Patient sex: M
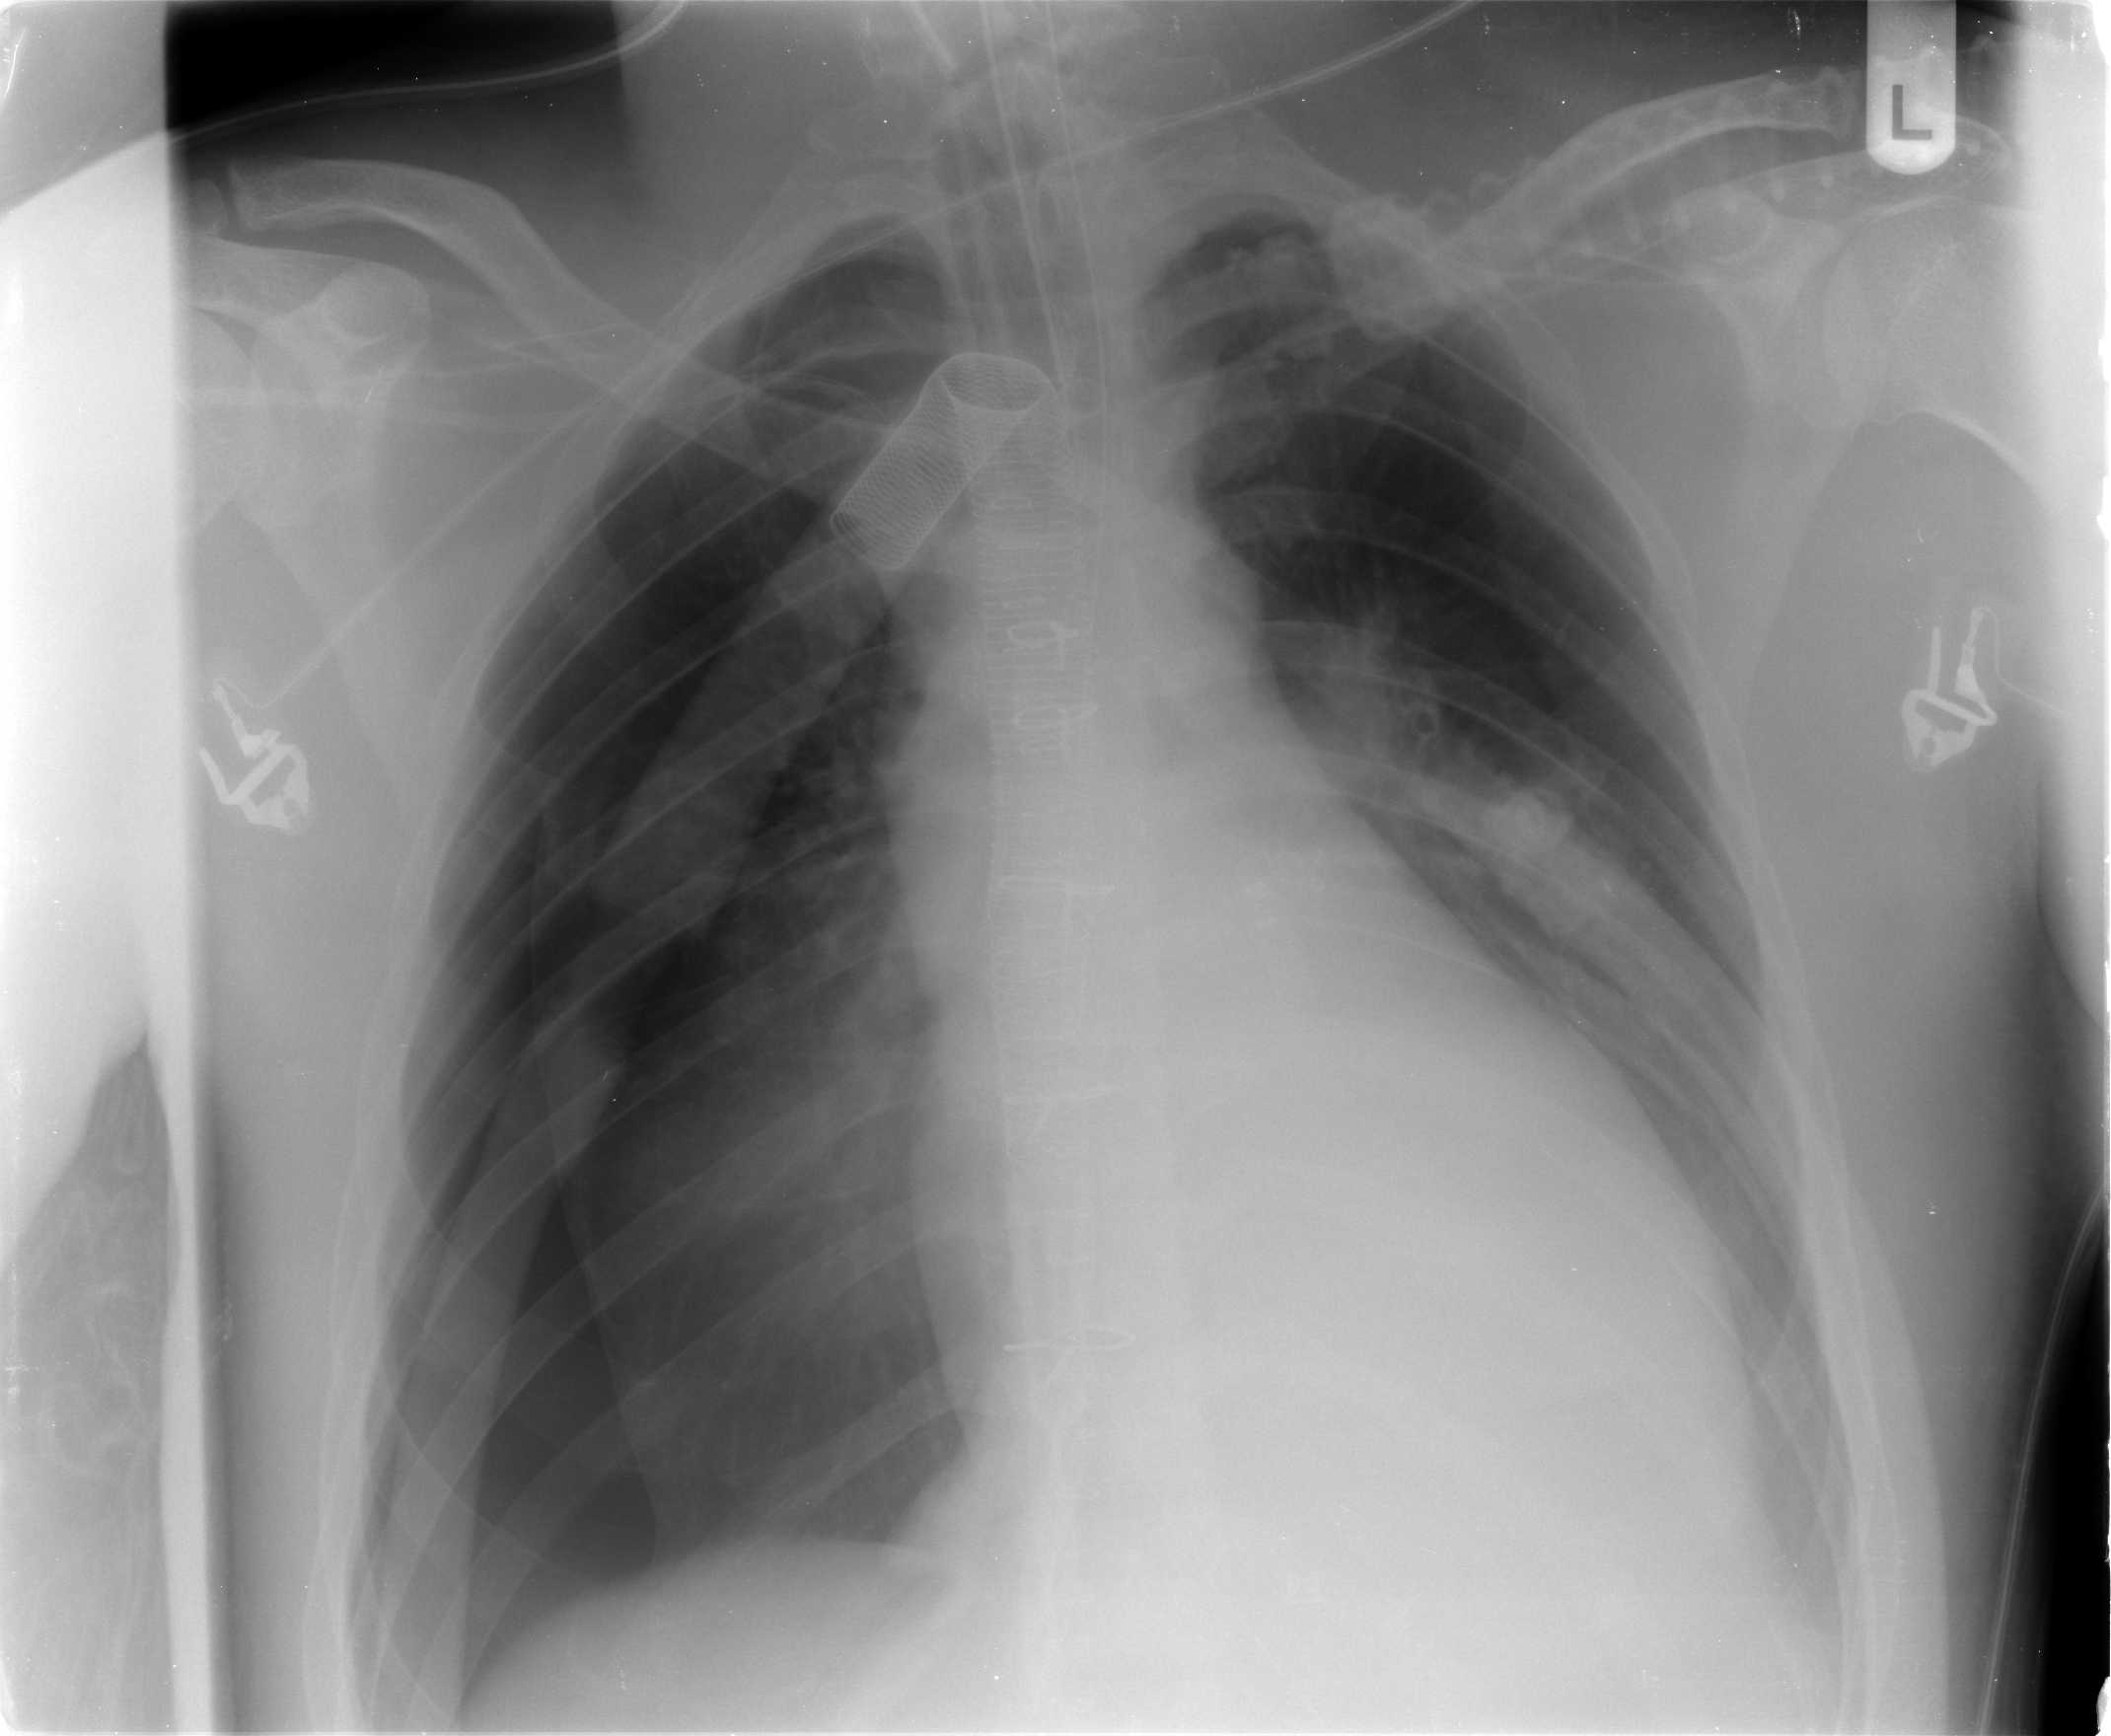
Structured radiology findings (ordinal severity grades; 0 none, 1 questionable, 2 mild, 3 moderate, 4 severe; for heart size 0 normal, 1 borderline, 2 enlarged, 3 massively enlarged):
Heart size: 2
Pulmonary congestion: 0
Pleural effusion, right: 0
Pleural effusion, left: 2
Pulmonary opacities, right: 0
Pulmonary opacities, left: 0
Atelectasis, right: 2
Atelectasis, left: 2